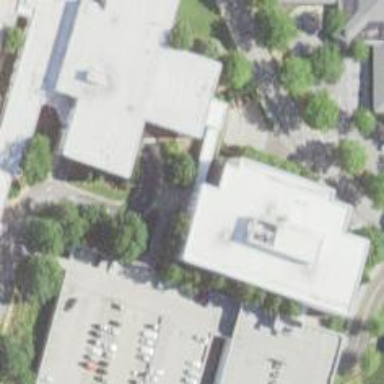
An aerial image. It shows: Healthcare facility identified as hospital.